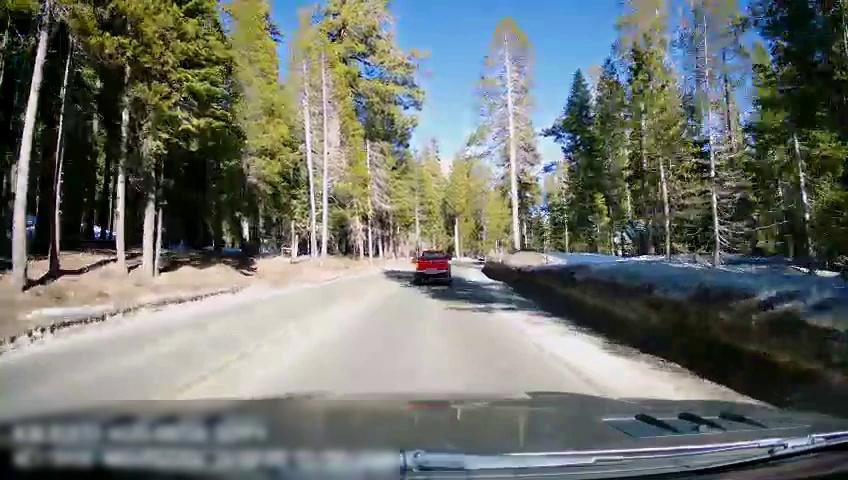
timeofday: Day
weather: Sunny
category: Drivable Space
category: Vehicles | Truck